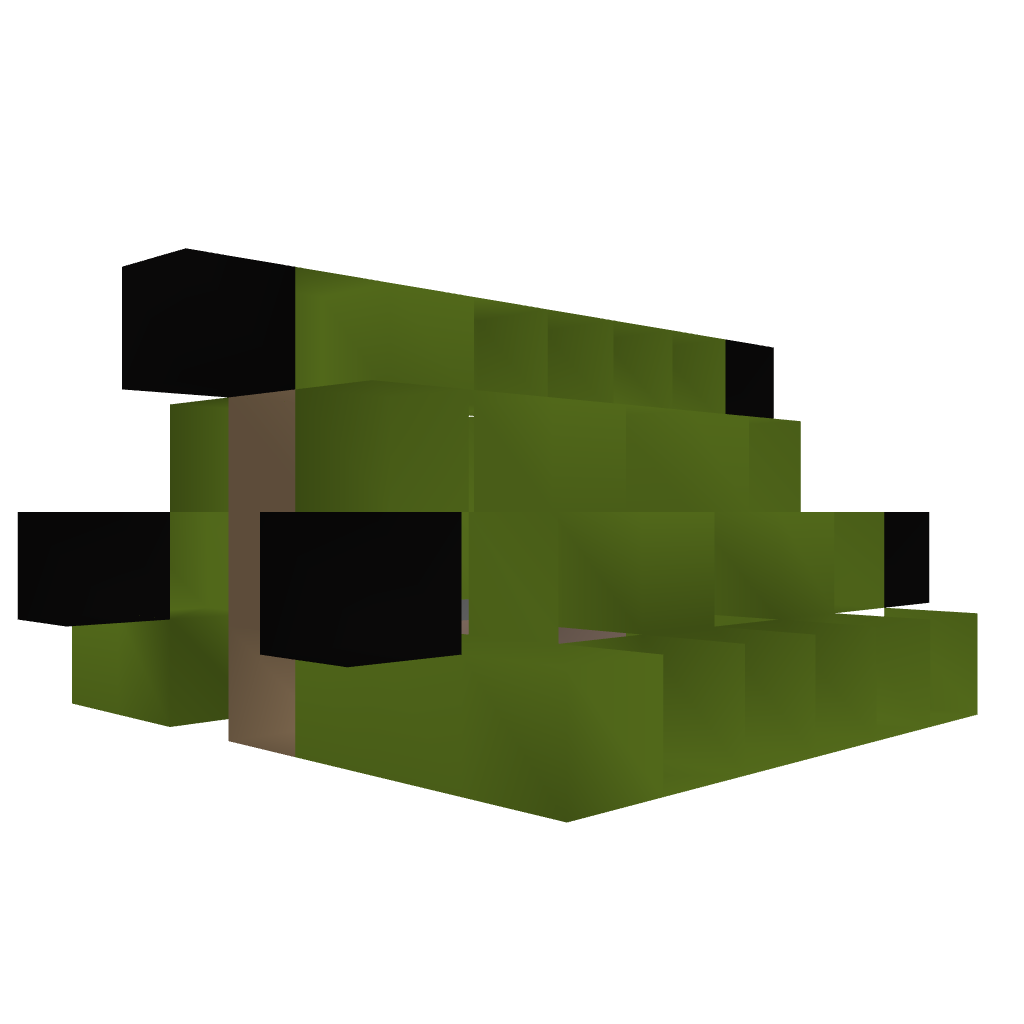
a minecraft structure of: Quick and smart Tent